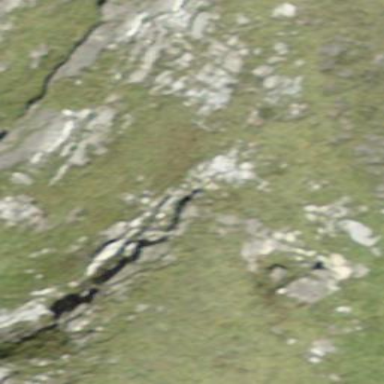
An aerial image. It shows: Landscape of bare rock.